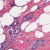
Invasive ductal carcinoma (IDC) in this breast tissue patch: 1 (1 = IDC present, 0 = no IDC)